九年级 · 画法几何学
(本题 3 分) (2020$\cdot$浙江温州$\cdot$二模）如图 1, 矩形方框内是一副现代智力七巧板, 它由两个相同的半圆(1)和(7)、等腰直角三角形(2)、角不规图形(3)、直角梯形(4)、圆不规图形(5)、圆(6)组成, 已知 $A J=B K$. 为庆祝北京冬奥会, 小明将这个智力七巧板拼成一个滑冰运动员的图案, 如图 2 所示, 若 $A B$ 平行地面 $M N, A J=2$, 则该图案的高度是 ( )图1图2
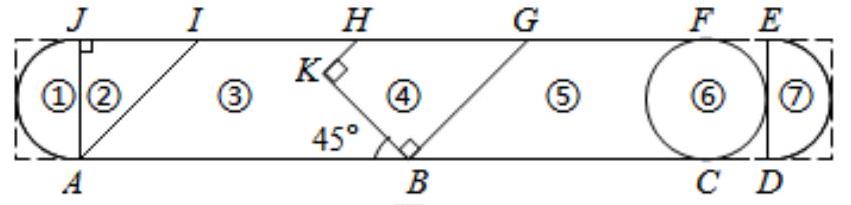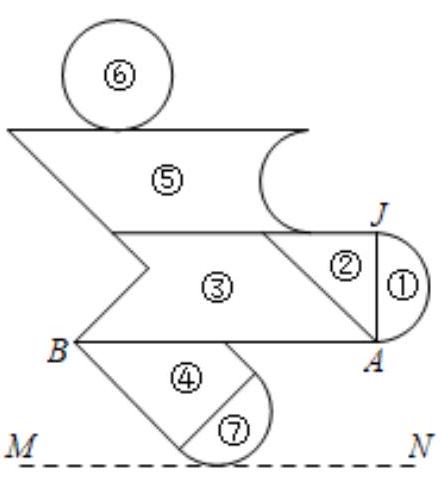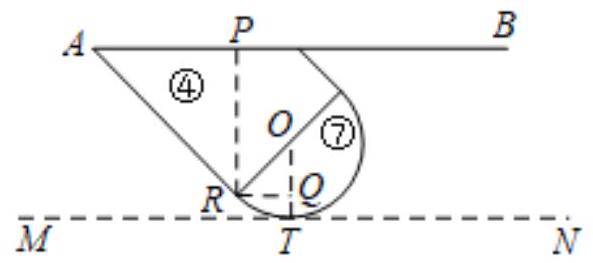
A. 8B. $9-\frac{\sqrt{2}}{2}$C. $7+\sqrt{2}$D. $10-\sqrt{2}$
答案: B
解析: B【分析】由已知可知(3)(5)(6)的高度都为2,直角梯形(4)的锐角为45^circ,图1中B到HG的距离为2,所以下图中RP=2,由已知得OR=1,即OQ=fracsqrt22OQ,推出QT=1-fracsqrt22,从而得出答案.【详解】解：由图1中的数据可知(3)(5)(6)的高度都为2,MN是半圆(7)的切线,如图是直角梯形(4)和半圆(7),作RPperpAB,OTperpMN,RQperpOT图1中,becauseangleKBA=45^circ,thereforeangleGBC=45^circ=angleHGB,即直角梯形(4)的锐角为45^circ,thereforeanglePRO=angleORQ=45^circ,because图1中B到HG的距离为2,therefore图中RP=2,because半圆(7)的直径为2,thereforeOR=1,OQ=fracsqrt22OR=fracsqrt22thereforeQT=1-fracsqrt22,therefore高度为6+PR+QT=9-fracsqrt22;故选：B.【点睛】本题考查等腰直角三角形的性质，矩形的性质，理清题意，找准线段之间的关系是解题的关键.